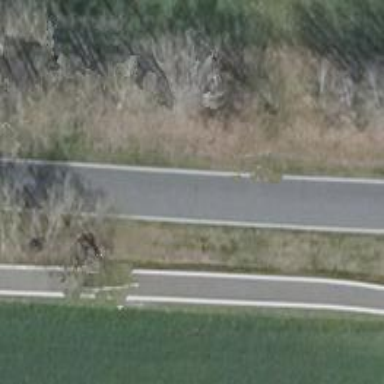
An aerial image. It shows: Row of deciduous broadleaved trees.